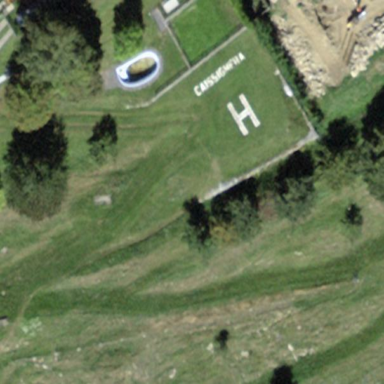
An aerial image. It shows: Image of helipad at airport.